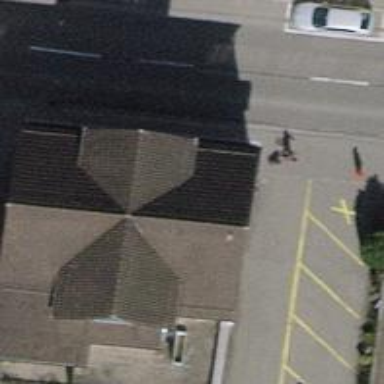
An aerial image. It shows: Driving school.